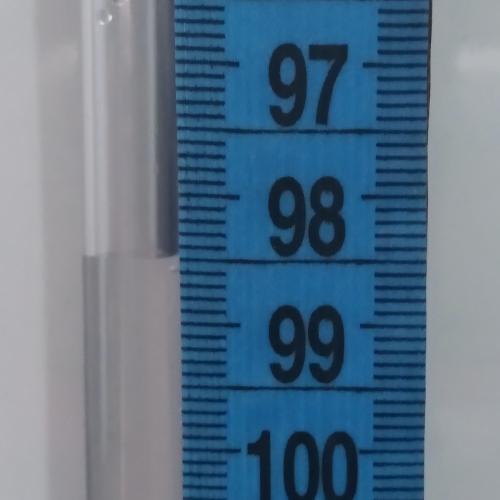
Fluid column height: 98.5 cm